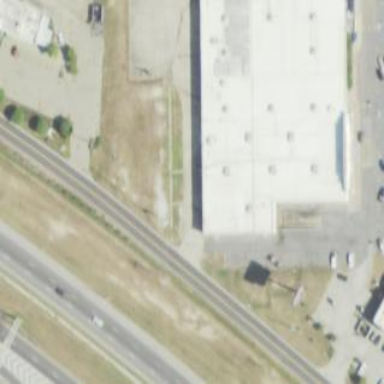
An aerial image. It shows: Commercial building.